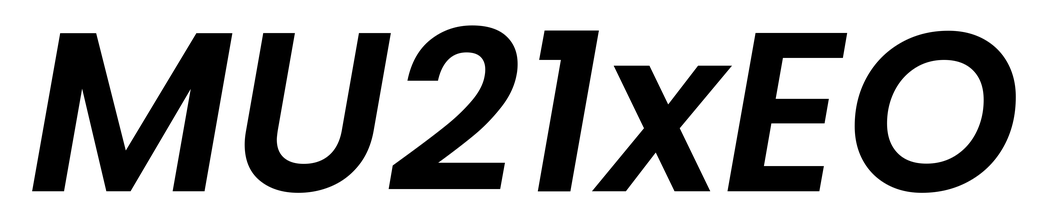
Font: Poppins-SemiBoldItalic